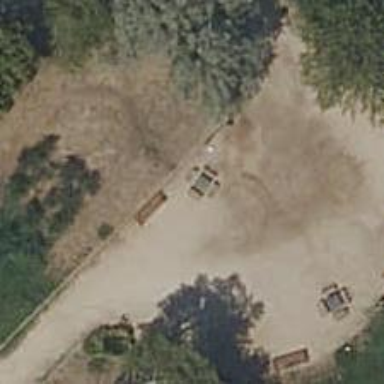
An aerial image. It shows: Picnic table located in leisure land area.